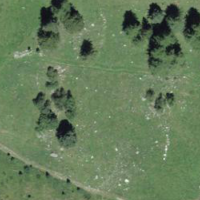
EUNIS habitat code: 26
Species observed at this site:
Parnassius phoebus
Pinus cembra
Cirsium heterophyllum
Plantago alpina
Cyaniris semiargus
Brenthis ino
Pyrgus alveus
Caltha palustris
Dactylorhiza majalis
Achillea millefolium
Phyteuma orbiculare